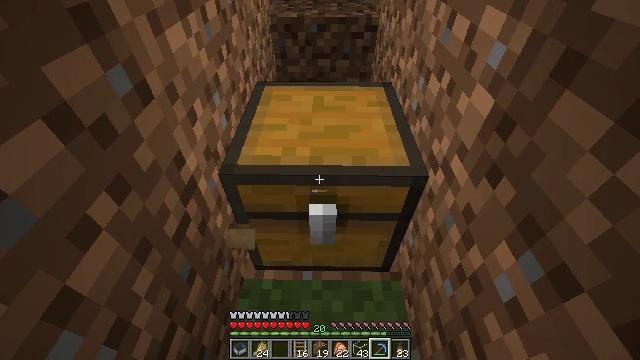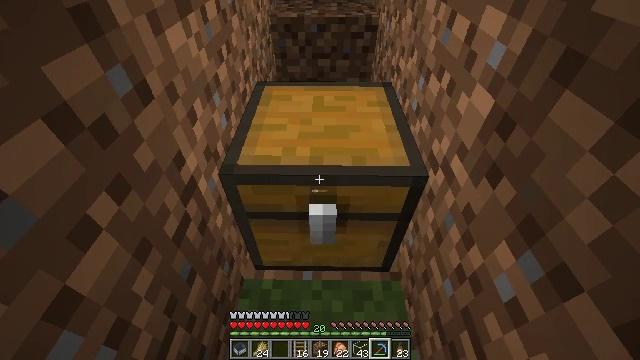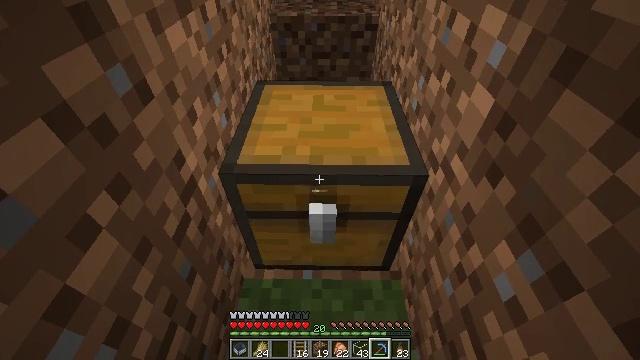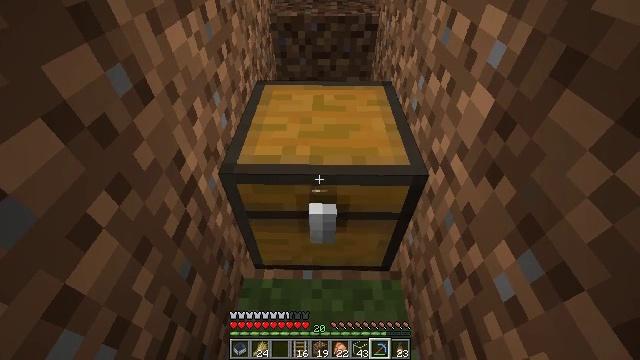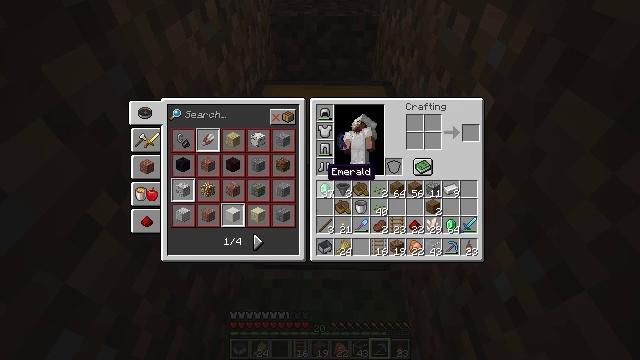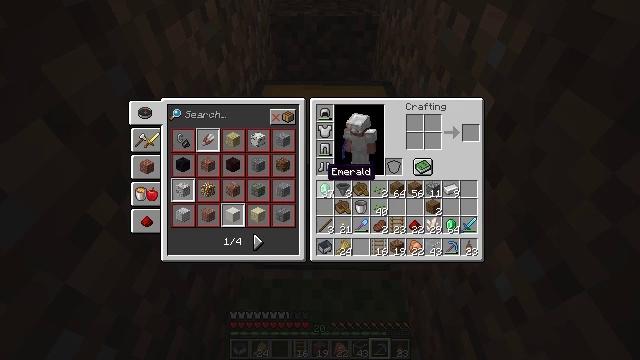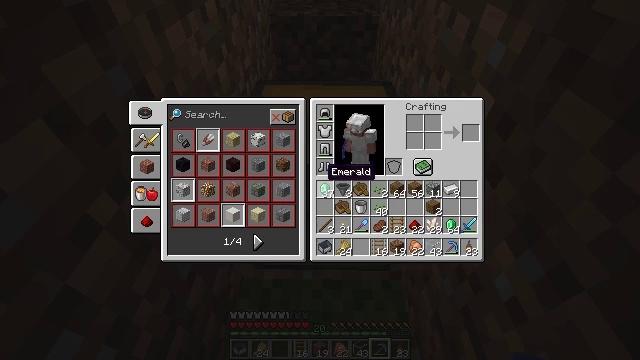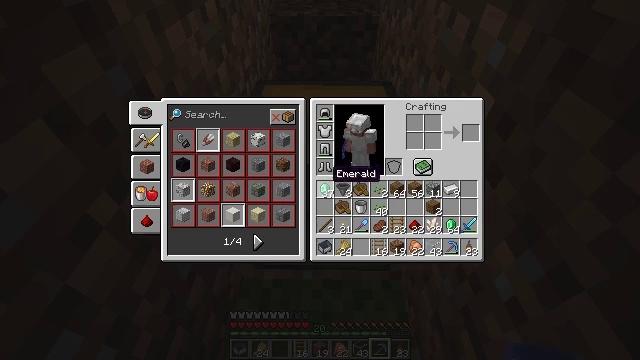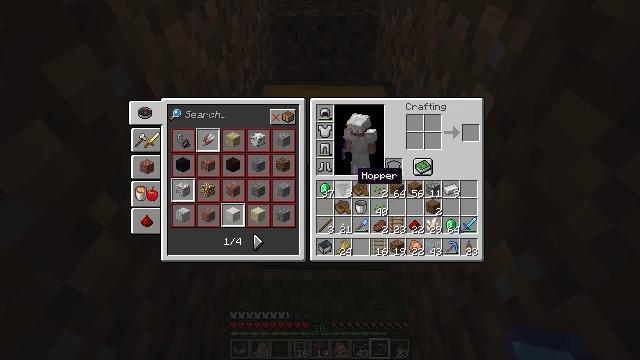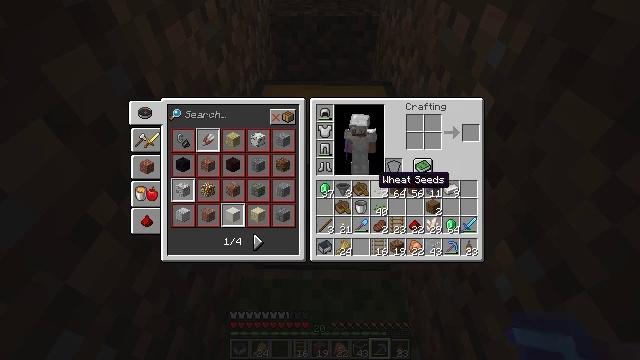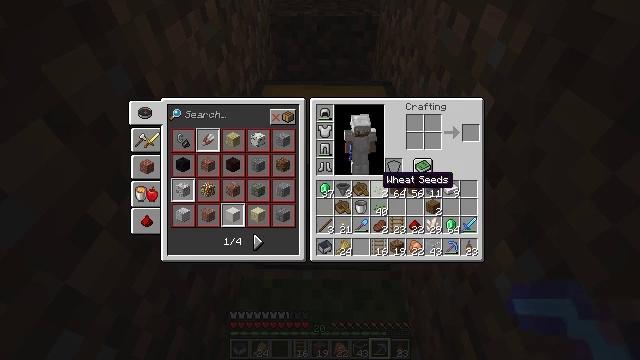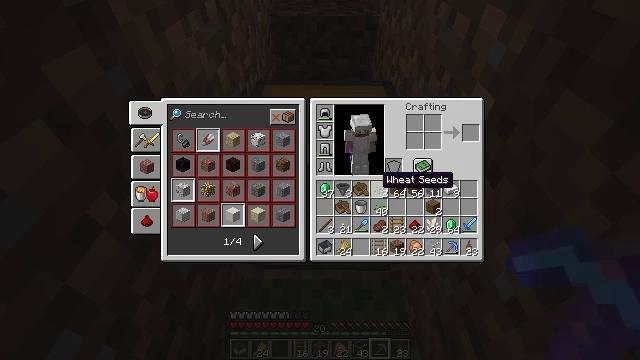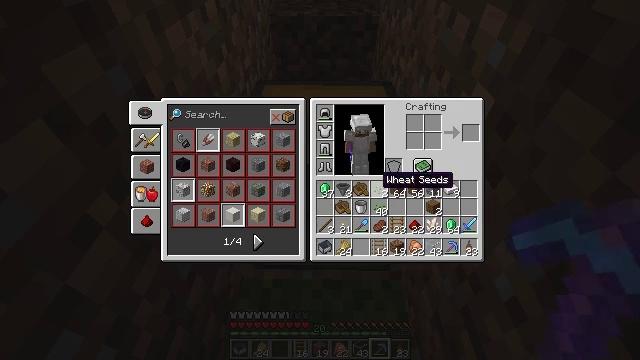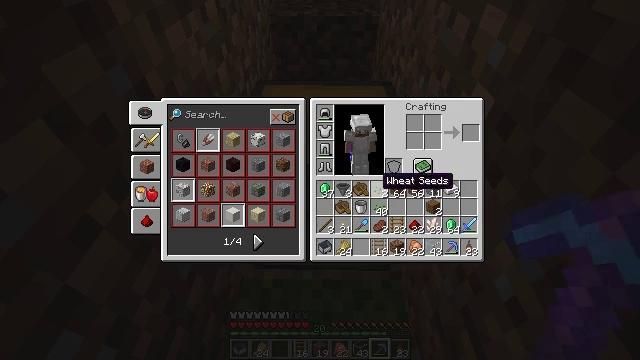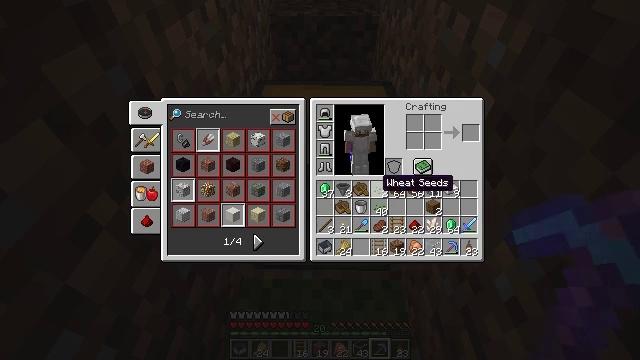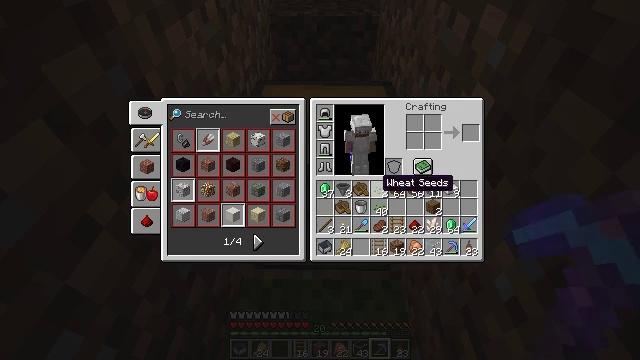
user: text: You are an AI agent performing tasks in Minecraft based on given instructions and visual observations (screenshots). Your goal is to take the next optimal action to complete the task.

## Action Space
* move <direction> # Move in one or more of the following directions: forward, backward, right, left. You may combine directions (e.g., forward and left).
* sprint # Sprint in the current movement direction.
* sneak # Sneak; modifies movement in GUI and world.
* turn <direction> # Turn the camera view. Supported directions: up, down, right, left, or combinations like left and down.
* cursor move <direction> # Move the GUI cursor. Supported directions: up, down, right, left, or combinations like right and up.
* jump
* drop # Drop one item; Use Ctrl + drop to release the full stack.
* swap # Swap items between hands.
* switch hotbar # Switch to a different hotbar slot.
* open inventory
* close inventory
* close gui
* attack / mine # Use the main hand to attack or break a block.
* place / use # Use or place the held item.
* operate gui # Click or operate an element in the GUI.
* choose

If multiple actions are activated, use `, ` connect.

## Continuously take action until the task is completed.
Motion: motion action
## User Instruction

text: Attack the chest to pick it up.
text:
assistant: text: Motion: no_op
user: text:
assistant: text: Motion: no_op
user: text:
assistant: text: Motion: no_op
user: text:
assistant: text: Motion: open inventory
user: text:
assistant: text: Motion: open inventory
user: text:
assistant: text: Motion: open inventory
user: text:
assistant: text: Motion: open inventory
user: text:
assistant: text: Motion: cursor move right
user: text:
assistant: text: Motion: cursor move right
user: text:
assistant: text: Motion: no_op
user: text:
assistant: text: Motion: no_op
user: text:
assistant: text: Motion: no_op
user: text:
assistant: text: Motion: no_op
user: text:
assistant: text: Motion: no_op
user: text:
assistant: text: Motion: no_op
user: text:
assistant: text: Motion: no_op
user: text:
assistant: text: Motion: no_op
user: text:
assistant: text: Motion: cursor move right
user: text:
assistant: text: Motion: cursor move right
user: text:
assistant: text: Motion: cursor move right
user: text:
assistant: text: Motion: cursor move right
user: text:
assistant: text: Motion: no_op
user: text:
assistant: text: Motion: no_op
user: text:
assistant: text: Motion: no_op
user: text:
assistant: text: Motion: cursor move left
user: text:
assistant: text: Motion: cursor move left
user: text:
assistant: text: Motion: no_op
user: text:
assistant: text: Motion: no_op
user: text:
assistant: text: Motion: cursor move left
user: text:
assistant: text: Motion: cursor move left